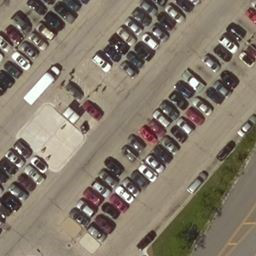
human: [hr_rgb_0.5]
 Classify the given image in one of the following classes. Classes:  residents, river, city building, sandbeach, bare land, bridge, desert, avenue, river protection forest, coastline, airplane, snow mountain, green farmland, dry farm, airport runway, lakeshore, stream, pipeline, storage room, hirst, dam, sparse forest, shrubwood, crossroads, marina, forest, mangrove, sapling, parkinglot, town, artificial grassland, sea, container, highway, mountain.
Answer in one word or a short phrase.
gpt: parkinglot